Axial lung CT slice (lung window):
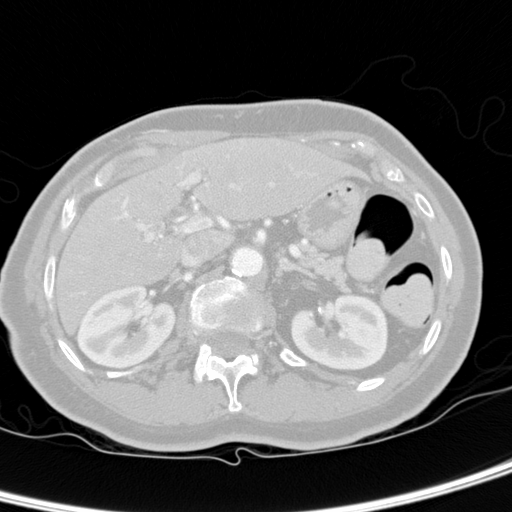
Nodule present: no